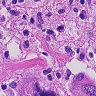
Metastatic tissue present: yes